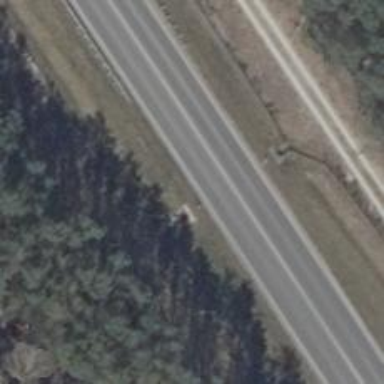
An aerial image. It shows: Wildlife crossing tunnel.